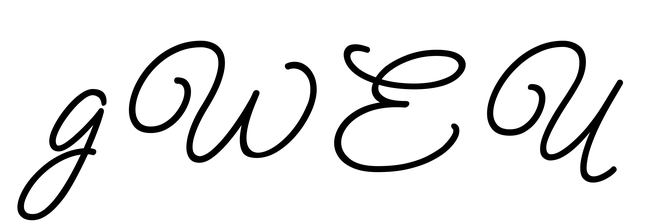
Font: MeowScript-Regular